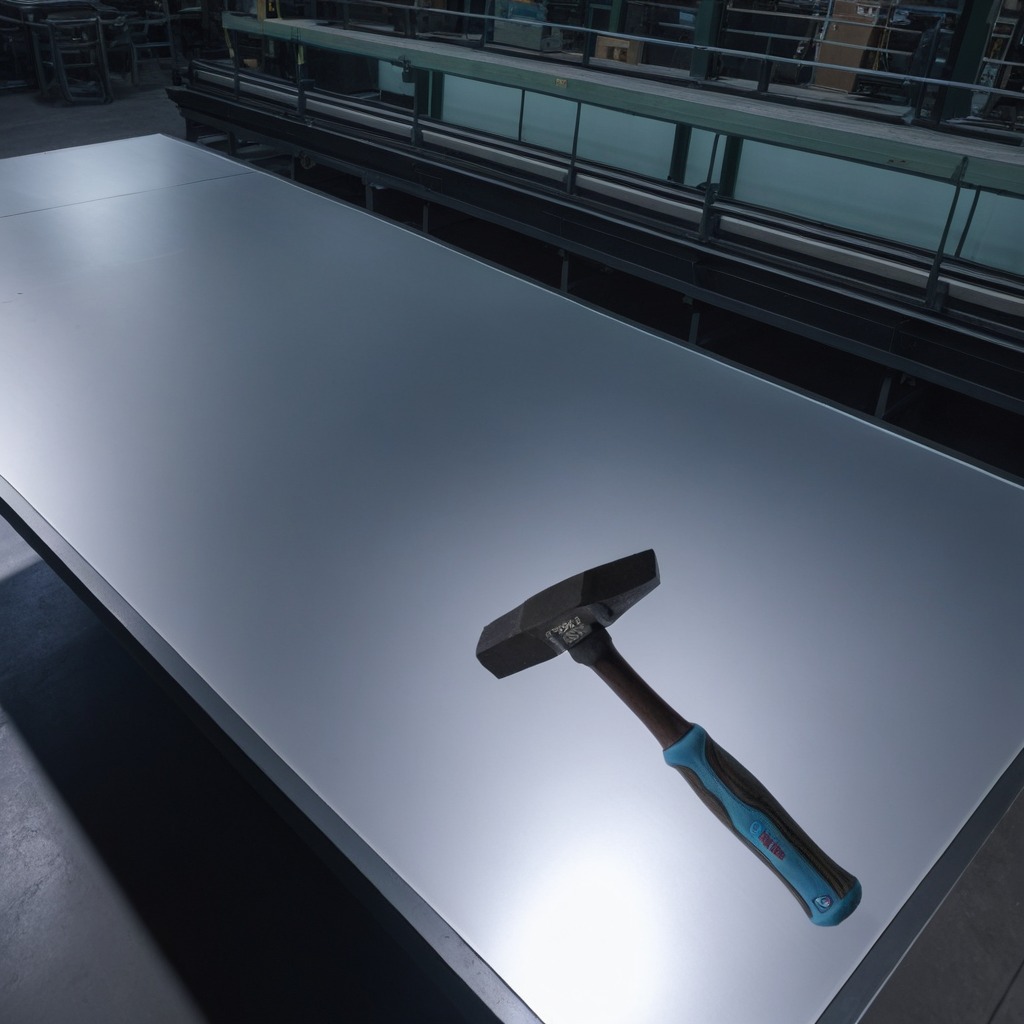
A hammer is lying on a clean empty table in a basement in the evening soft directional lighting on the tabletop realistic grain studio-quality clarity centered framing